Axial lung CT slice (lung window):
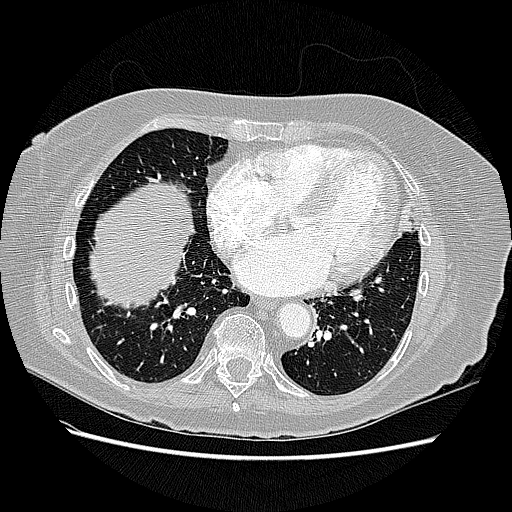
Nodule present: no